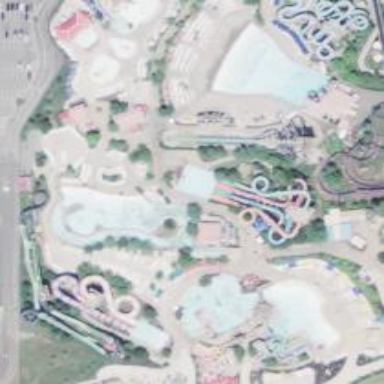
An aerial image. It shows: Water slide attraction.